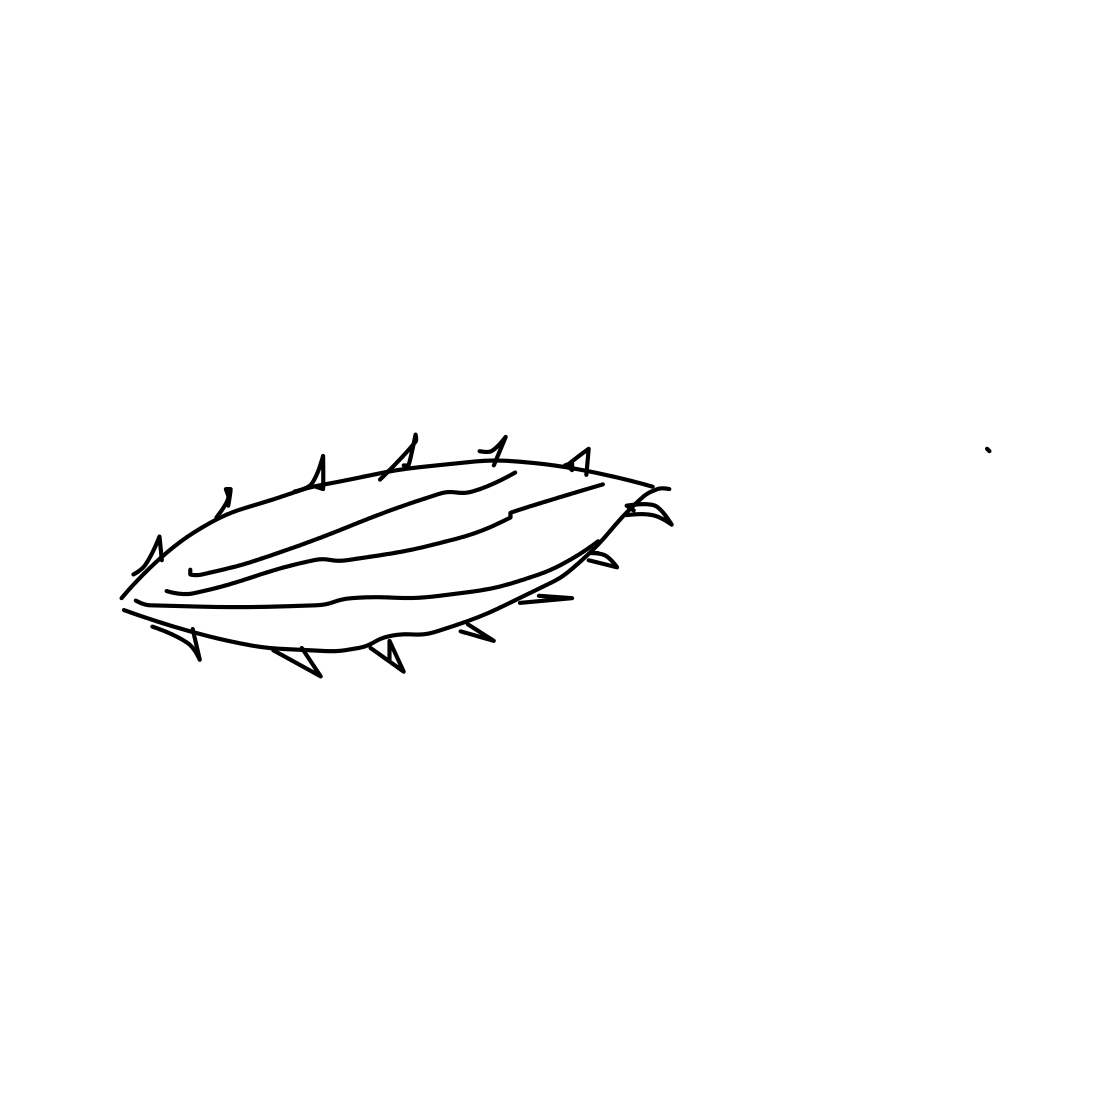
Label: cactus